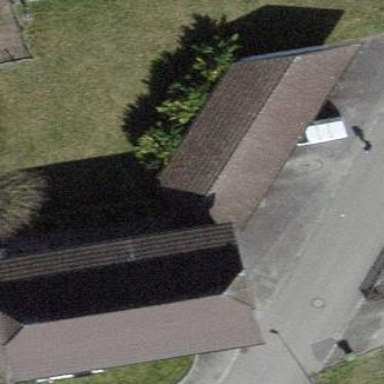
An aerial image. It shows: Building with tiled roof.